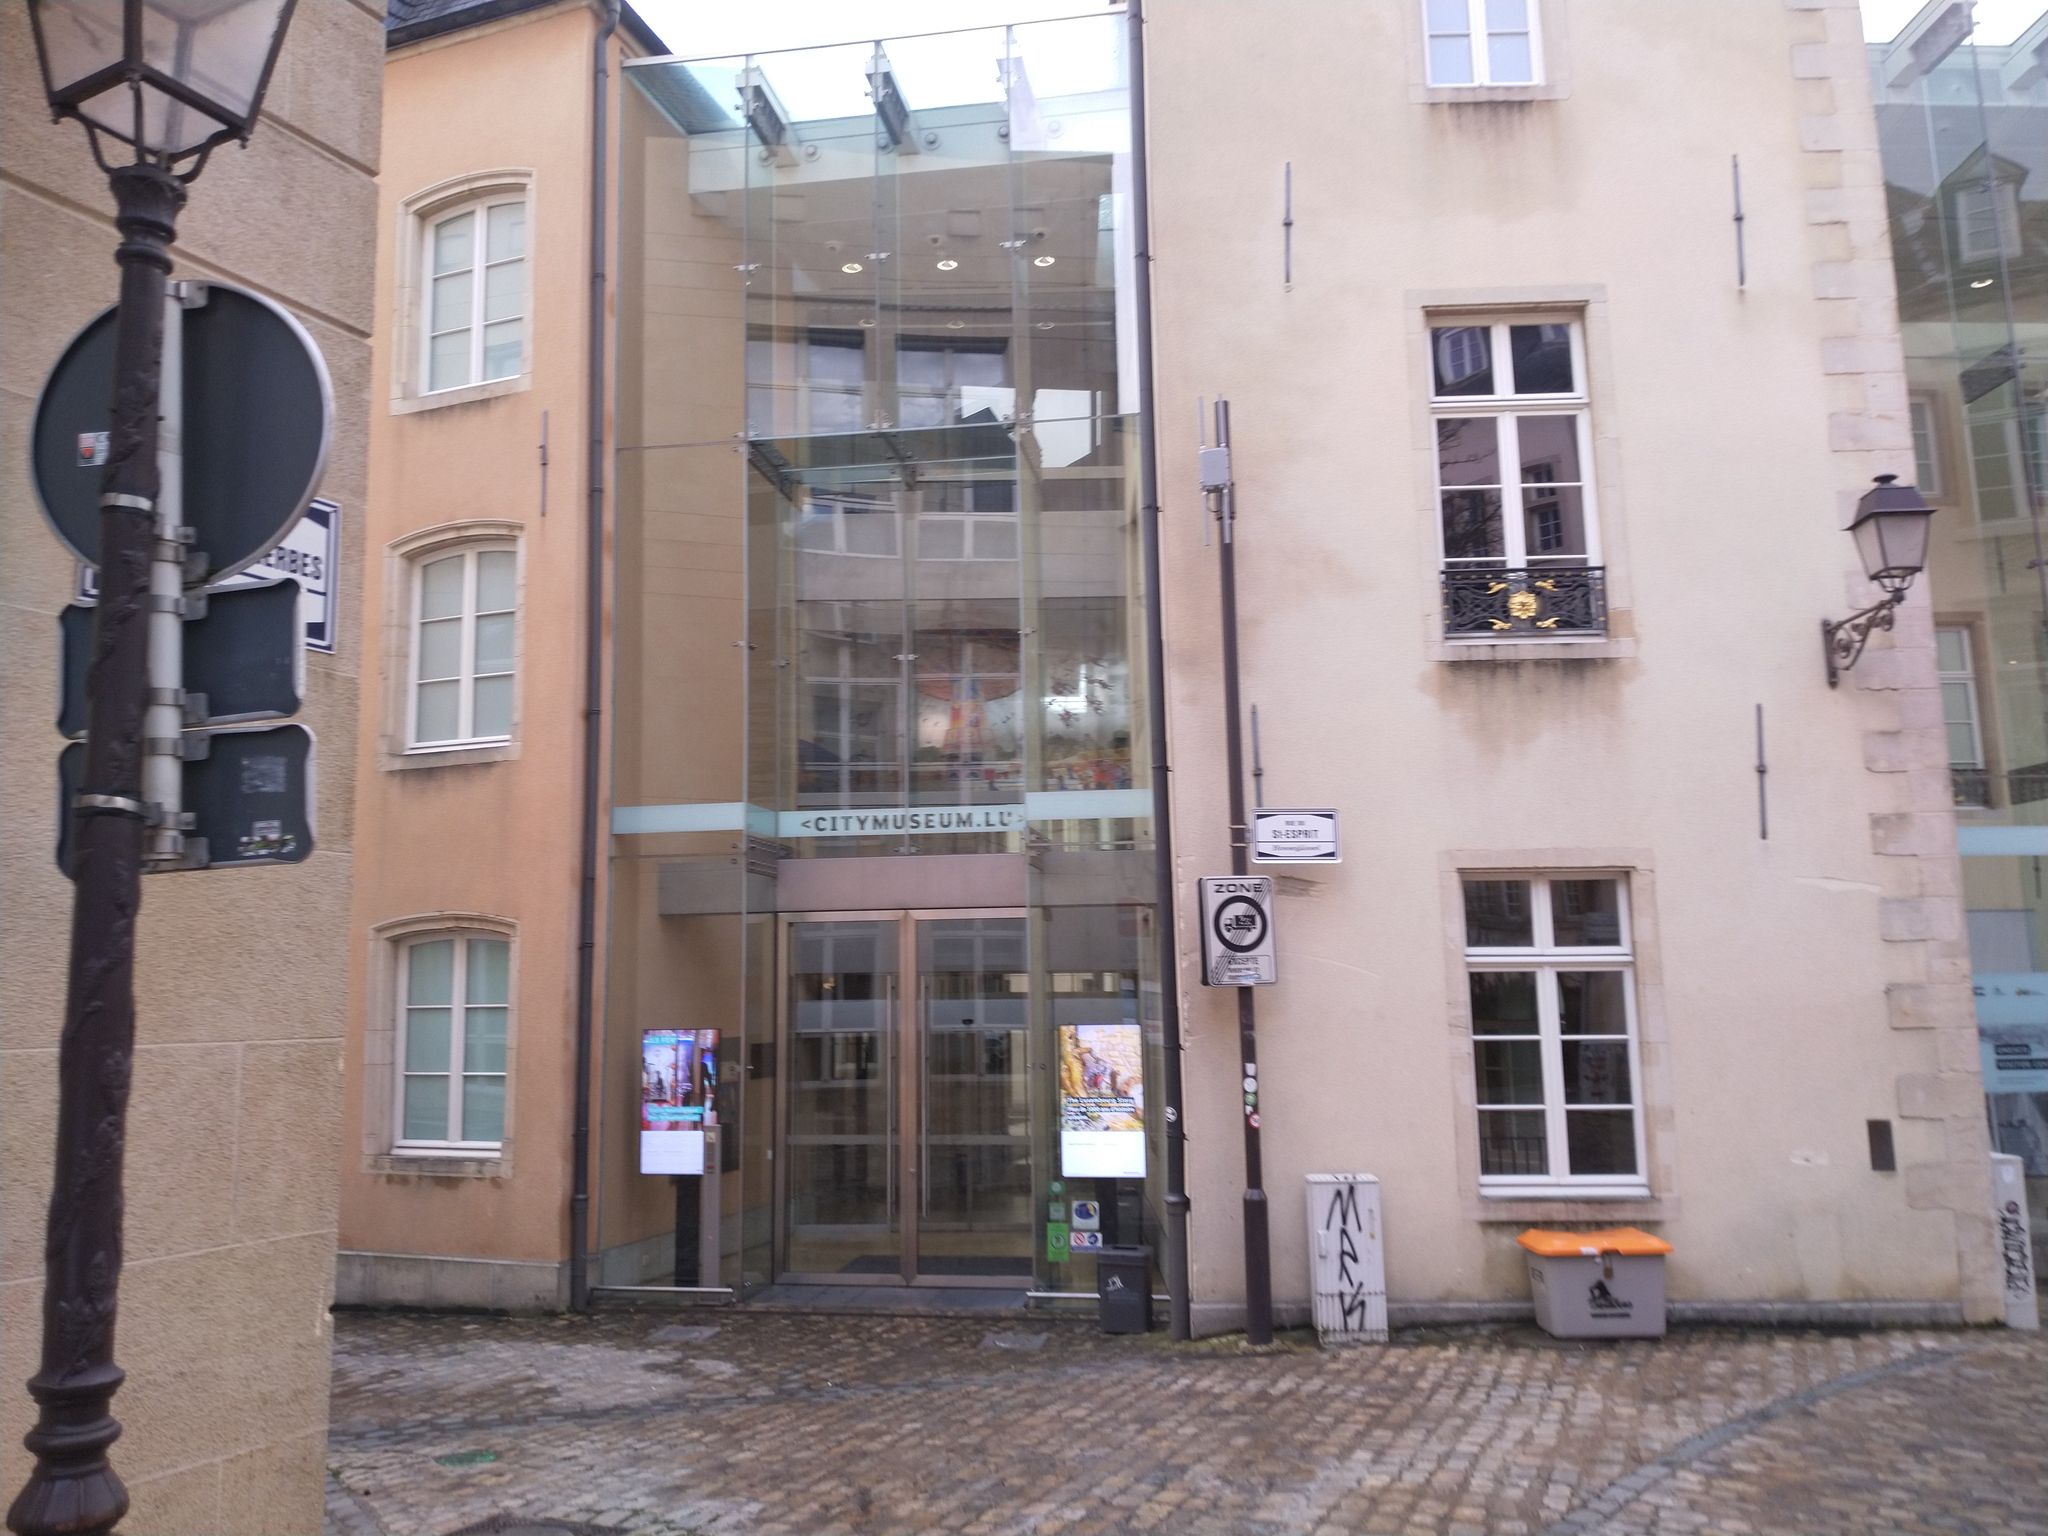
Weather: snowy
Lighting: day
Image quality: slightly poor
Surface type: walking surface
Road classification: steps, pedestrian, living_street
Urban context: urban centre
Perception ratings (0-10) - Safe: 4.04, Lively: 8.03, Beautiful: 5.11, Boring: 2.96, Depressing: 1.3, Wealthy: 9.17